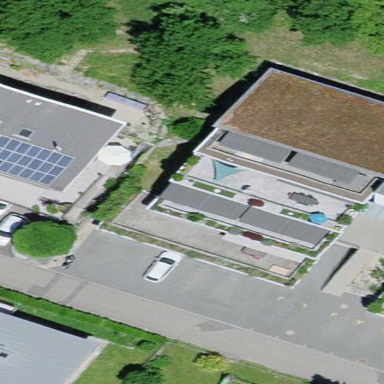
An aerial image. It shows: Residential building.